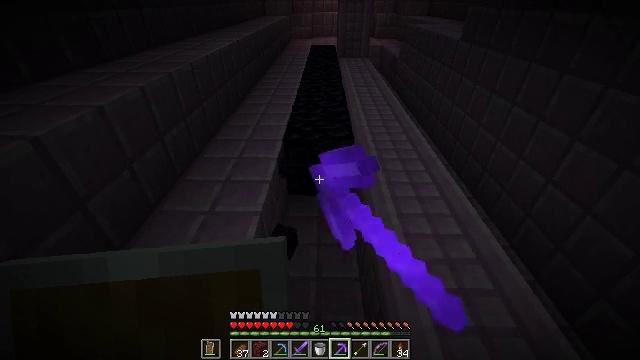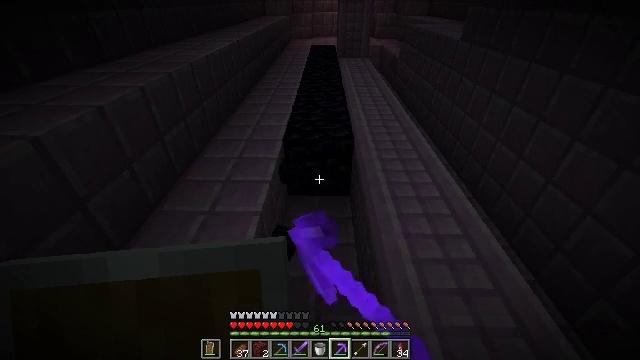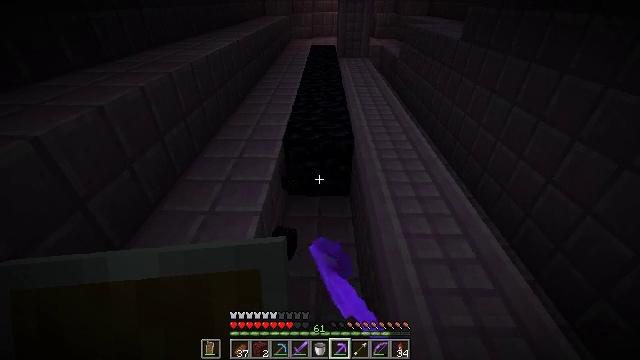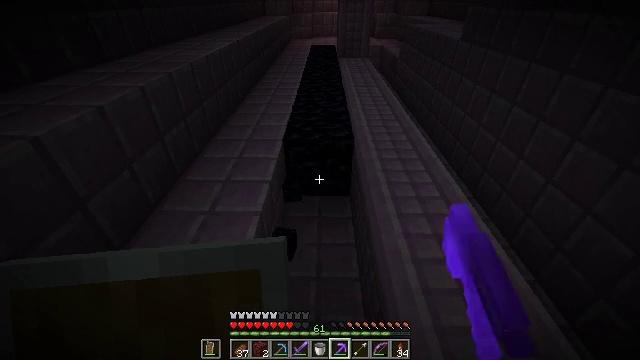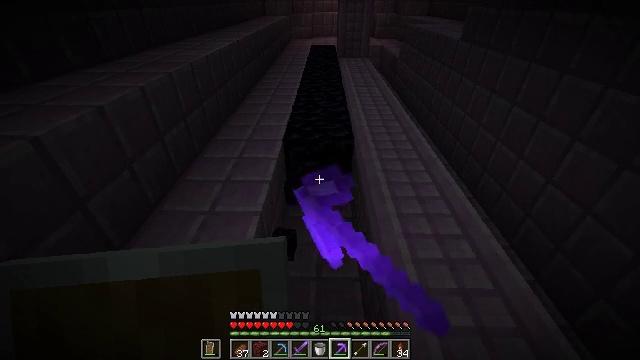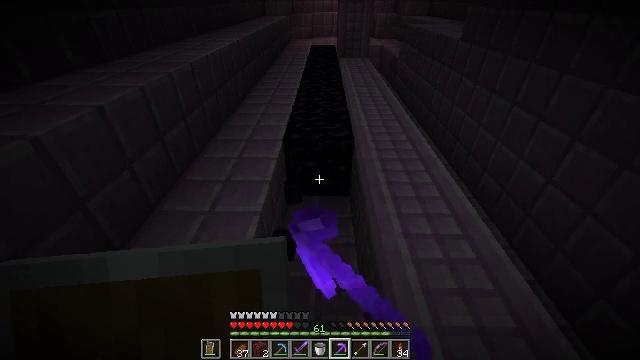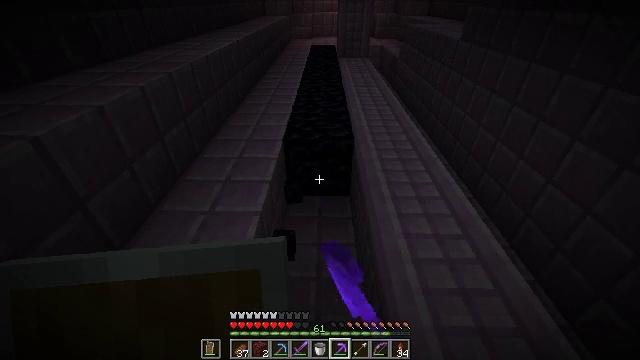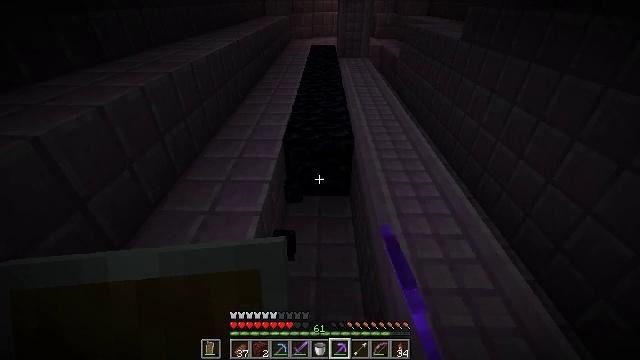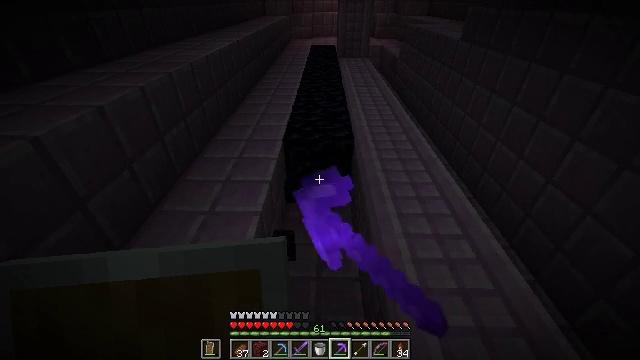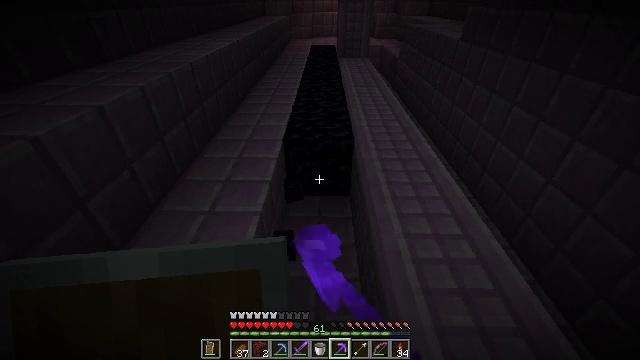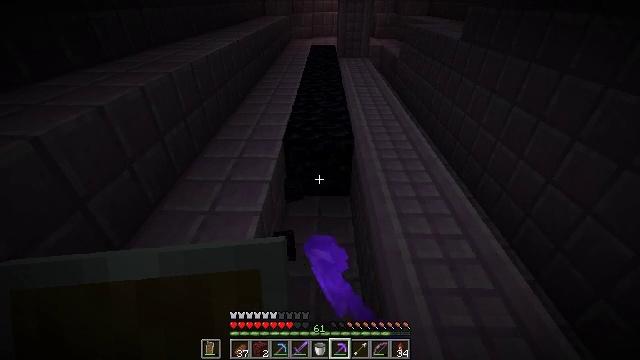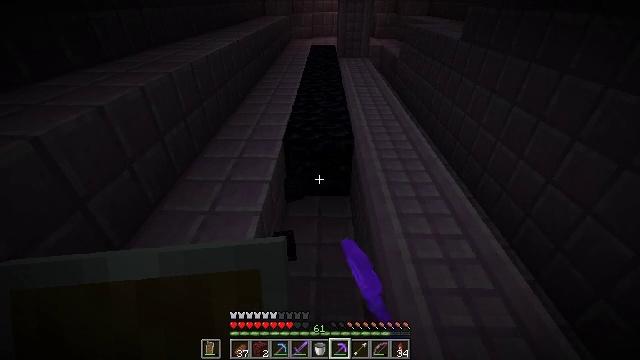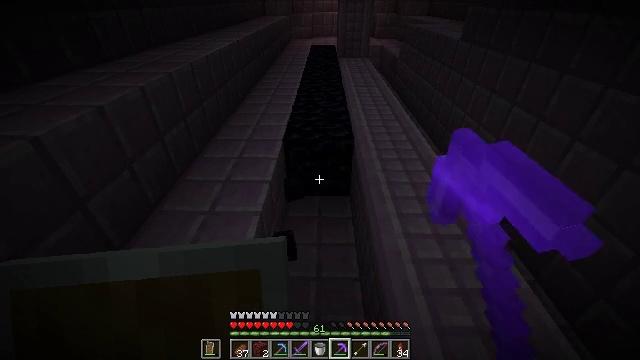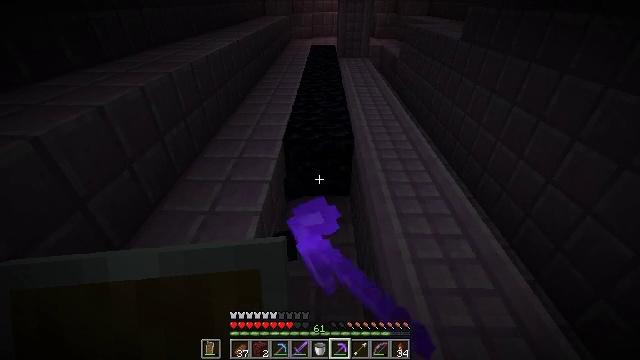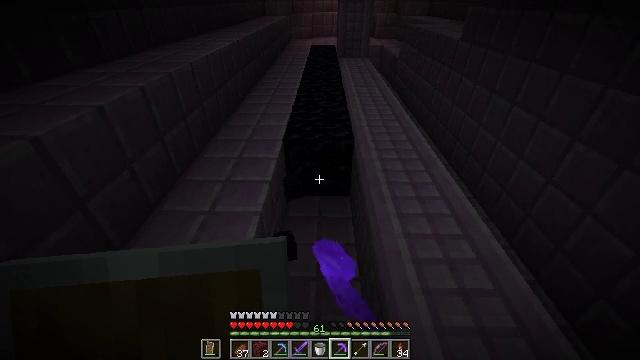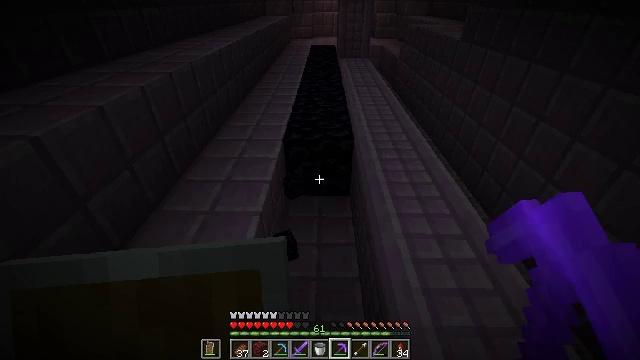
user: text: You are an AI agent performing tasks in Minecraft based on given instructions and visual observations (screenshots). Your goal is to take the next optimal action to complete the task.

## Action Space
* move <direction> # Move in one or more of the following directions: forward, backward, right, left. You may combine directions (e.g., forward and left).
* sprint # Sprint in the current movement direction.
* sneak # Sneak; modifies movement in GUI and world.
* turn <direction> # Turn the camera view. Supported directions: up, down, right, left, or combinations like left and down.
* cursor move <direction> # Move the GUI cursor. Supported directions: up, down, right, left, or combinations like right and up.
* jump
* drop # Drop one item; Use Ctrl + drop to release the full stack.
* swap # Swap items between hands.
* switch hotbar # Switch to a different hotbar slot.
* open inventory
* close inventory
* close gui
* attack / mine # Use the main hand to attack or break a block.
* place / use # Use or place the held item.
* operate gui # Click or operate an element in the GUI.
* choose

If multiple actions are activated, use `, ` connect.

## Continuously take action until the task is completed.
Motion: motion action
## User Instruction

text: Mine the obsidian block.
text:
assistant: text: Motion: attack / mine
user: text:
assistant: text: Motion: attack / mine
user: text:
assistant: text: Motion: attack / mine
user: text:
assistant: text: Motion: attack / mine
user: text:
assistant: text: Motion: attack / mine
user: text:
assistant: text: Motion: attack / mine
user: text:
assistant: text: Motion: attack / mine
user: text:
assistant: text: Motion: attack / mine
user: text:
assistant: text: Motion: attack / mine
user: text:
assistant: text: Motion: attack / mine
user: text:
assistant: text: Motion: attack / mine
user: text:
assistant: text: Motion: attack / mine
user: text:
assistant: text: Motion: attack / mine
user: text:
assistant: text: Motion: attack / mine
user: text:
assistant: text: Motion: attack / mine
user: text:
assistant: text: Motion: attack / mine
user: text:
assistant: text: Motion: attack / mine
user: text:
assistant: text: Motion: attack / mine
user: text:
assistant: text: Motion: attack / mine
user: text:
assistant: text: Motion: attack / mine
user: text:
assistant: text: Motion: move forward, attack / mine
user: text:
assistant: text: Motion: move forward, attack / mine
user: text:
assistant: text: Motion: move forward, turn up, attack / mine
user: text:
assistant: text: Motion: move forward, attack / mine
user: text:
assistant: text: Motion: move forward, attack / mine
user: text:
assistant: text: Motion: attack / mine
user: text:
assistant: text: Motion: attack / mine
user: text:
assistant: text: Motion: attack / mine
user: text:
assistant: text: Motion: attack / mine
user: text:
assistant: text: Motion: turn up, attack / mine